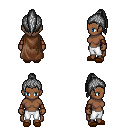
a pixel art fantasy rpg character, female body template, human, dark skin, brown cape, white pants, gray long topknot hairstyle, leather bracers, brown slippers, four views (front, back, left, right), 2x2 character sprite sheet, small pixel art, hard edges, no anti-aliasing